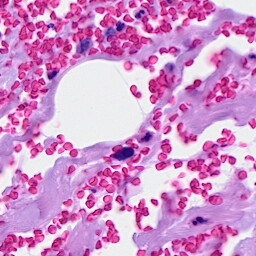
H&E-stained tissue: Breast